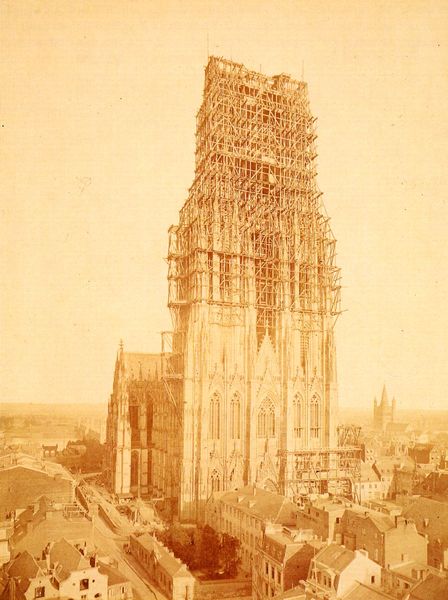
Titel: Foto der vollendeten Westfassade des Kölner Doms mit Gerüst
Künstler: J. H. Schönscheidt
Institution: Köln, Dombauarchiv
Schlagwörter: himmel, fluss, gelb, ocker, stadt, braun, fenster, hintergrund, zeichnung, gebäude, architektur, ebene, häuser, kirche, gotik, turm, fassade, dächer, dunst, vergilbt, aufsicht, foto, fotografie, stadtansicht, straßen, innenhof, stütze, gerüst, türme, dom, stich, kathedrale, portal, fluchtpunkt, kapelle, westen, bau, aufbau, baustelle, umbau, fialen, westwerk, köln, fiale, renovierung, baugerüst, turmbau, reparatur, kölner dom, verblichen, ausgebleicht, strassburg, sanierung, freiburg, dombau, 19. jh., notre dam, groß sankt martin, fertigstellung